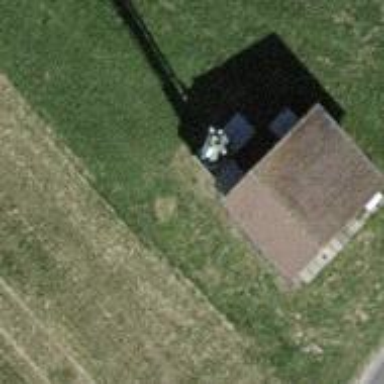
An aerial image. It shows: Man-made mast used for communication purposes.